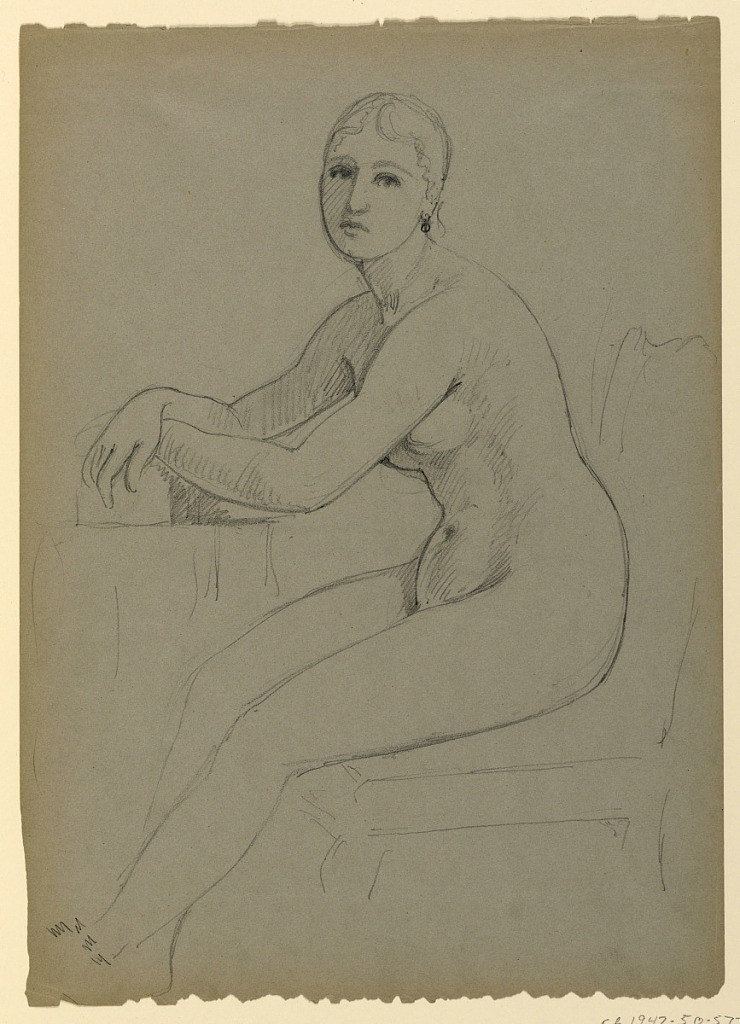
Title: Seated Female Nude, Study for Portrait of Mrs. Cortland DePeyster Field (nee Hamersley)
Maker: Daniel Huntington, American, 1816–1906
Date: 1881
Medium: Graphite on grey wove paper
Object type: Drawing
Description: Female nude figure seated on a chair, facing left, her head turned toward the spectator. Her hands crossed at the wrists, on a table, left. Feet not shown.